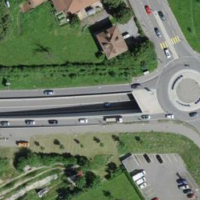
EUNIS habitat code: 57
Species observed at this site:
Lapsana communis
Euonymus europaeus